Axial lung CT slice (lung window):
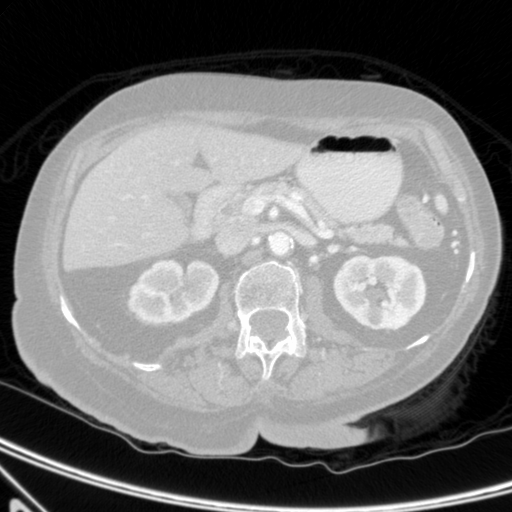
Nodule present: no